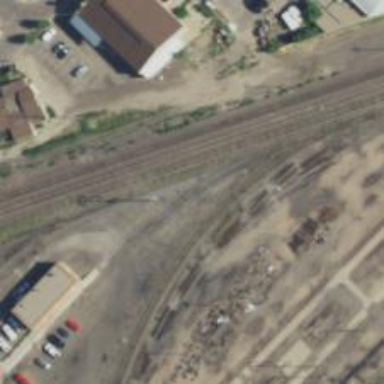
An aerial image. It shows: Rail spur service.